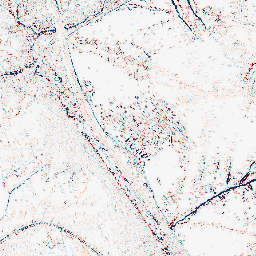
Category: edge_preserving
Decomposition family: median
Decomposition parameters: size: 3
Upsampling method: sinc_blackman
Upsampling parameters: scale: 2
kernel_size: 16
Upsampling scale: 2